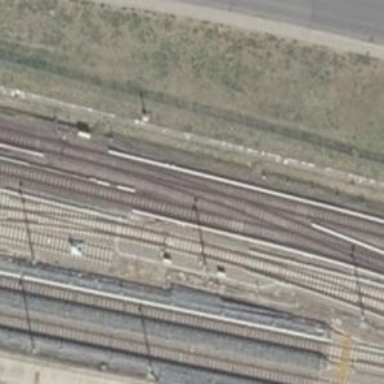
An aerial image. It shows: Rail line with bottom electrification.